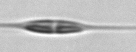
Label: Cylindrotheca